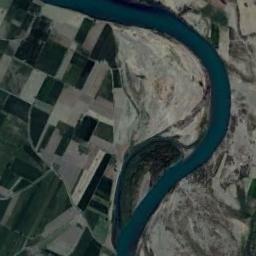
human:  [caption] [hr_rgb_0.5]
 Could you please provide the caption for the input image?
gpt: The river goes through bare and green farmland .

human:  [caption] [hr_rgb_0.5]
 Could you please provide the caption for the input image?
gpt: A curved cyan-blue river at a right angle, With green and tan mixed fields on one side and tan mountains on the other .

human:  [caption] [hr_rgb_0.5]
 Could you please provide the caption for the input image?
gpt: The deep blue river with a wide white floodplain goes through the farmland .

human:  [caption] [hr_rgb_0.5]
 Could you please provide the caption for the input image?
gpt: There are many neat places beside the river .

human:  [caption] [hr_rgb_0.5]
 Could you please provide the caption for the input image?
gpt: There are many farmlands near the river .